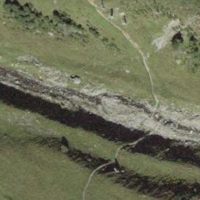
EUNIS habitat code: 23
Species observed at this site:
Rumex alpinus
Pyrrhocorax graculus
Tussilago farfara